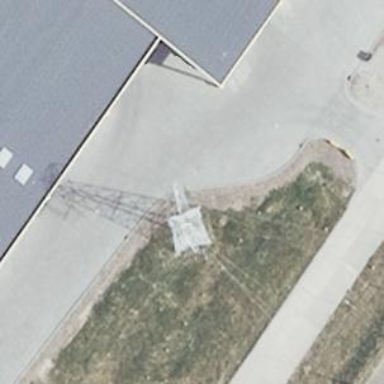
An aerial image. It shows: Power line with three cables.